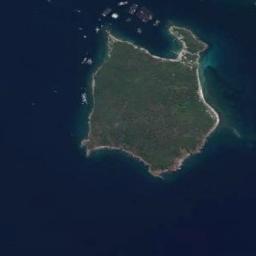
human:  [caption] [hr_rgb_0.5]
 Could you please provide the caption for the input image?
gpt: The shape of the island is strange .

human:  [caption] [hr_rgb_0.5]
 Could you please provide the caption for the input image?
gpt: Many trees are on the island .

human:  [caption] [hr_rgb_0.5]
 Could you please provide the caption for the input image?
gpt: The island with dense vegetation is surrounded by deep blue waters .

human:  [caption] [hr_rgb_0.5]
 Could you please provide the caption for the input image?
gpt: The irregularly shaped island is surrounded by blue sea water, The island has a green and yellow-brown color, And there are white sand beaches around the periphery .

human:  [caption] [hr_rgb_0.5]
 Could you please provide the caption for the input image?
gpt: The green island is on a deep blue sea .